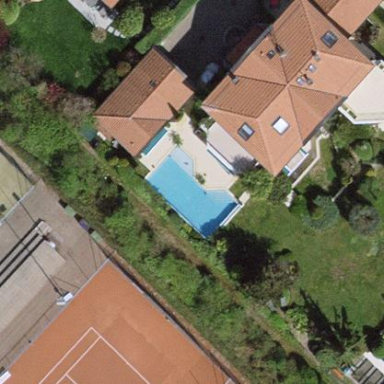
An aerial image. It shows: Swimming pool located in leisure land.